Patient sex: M
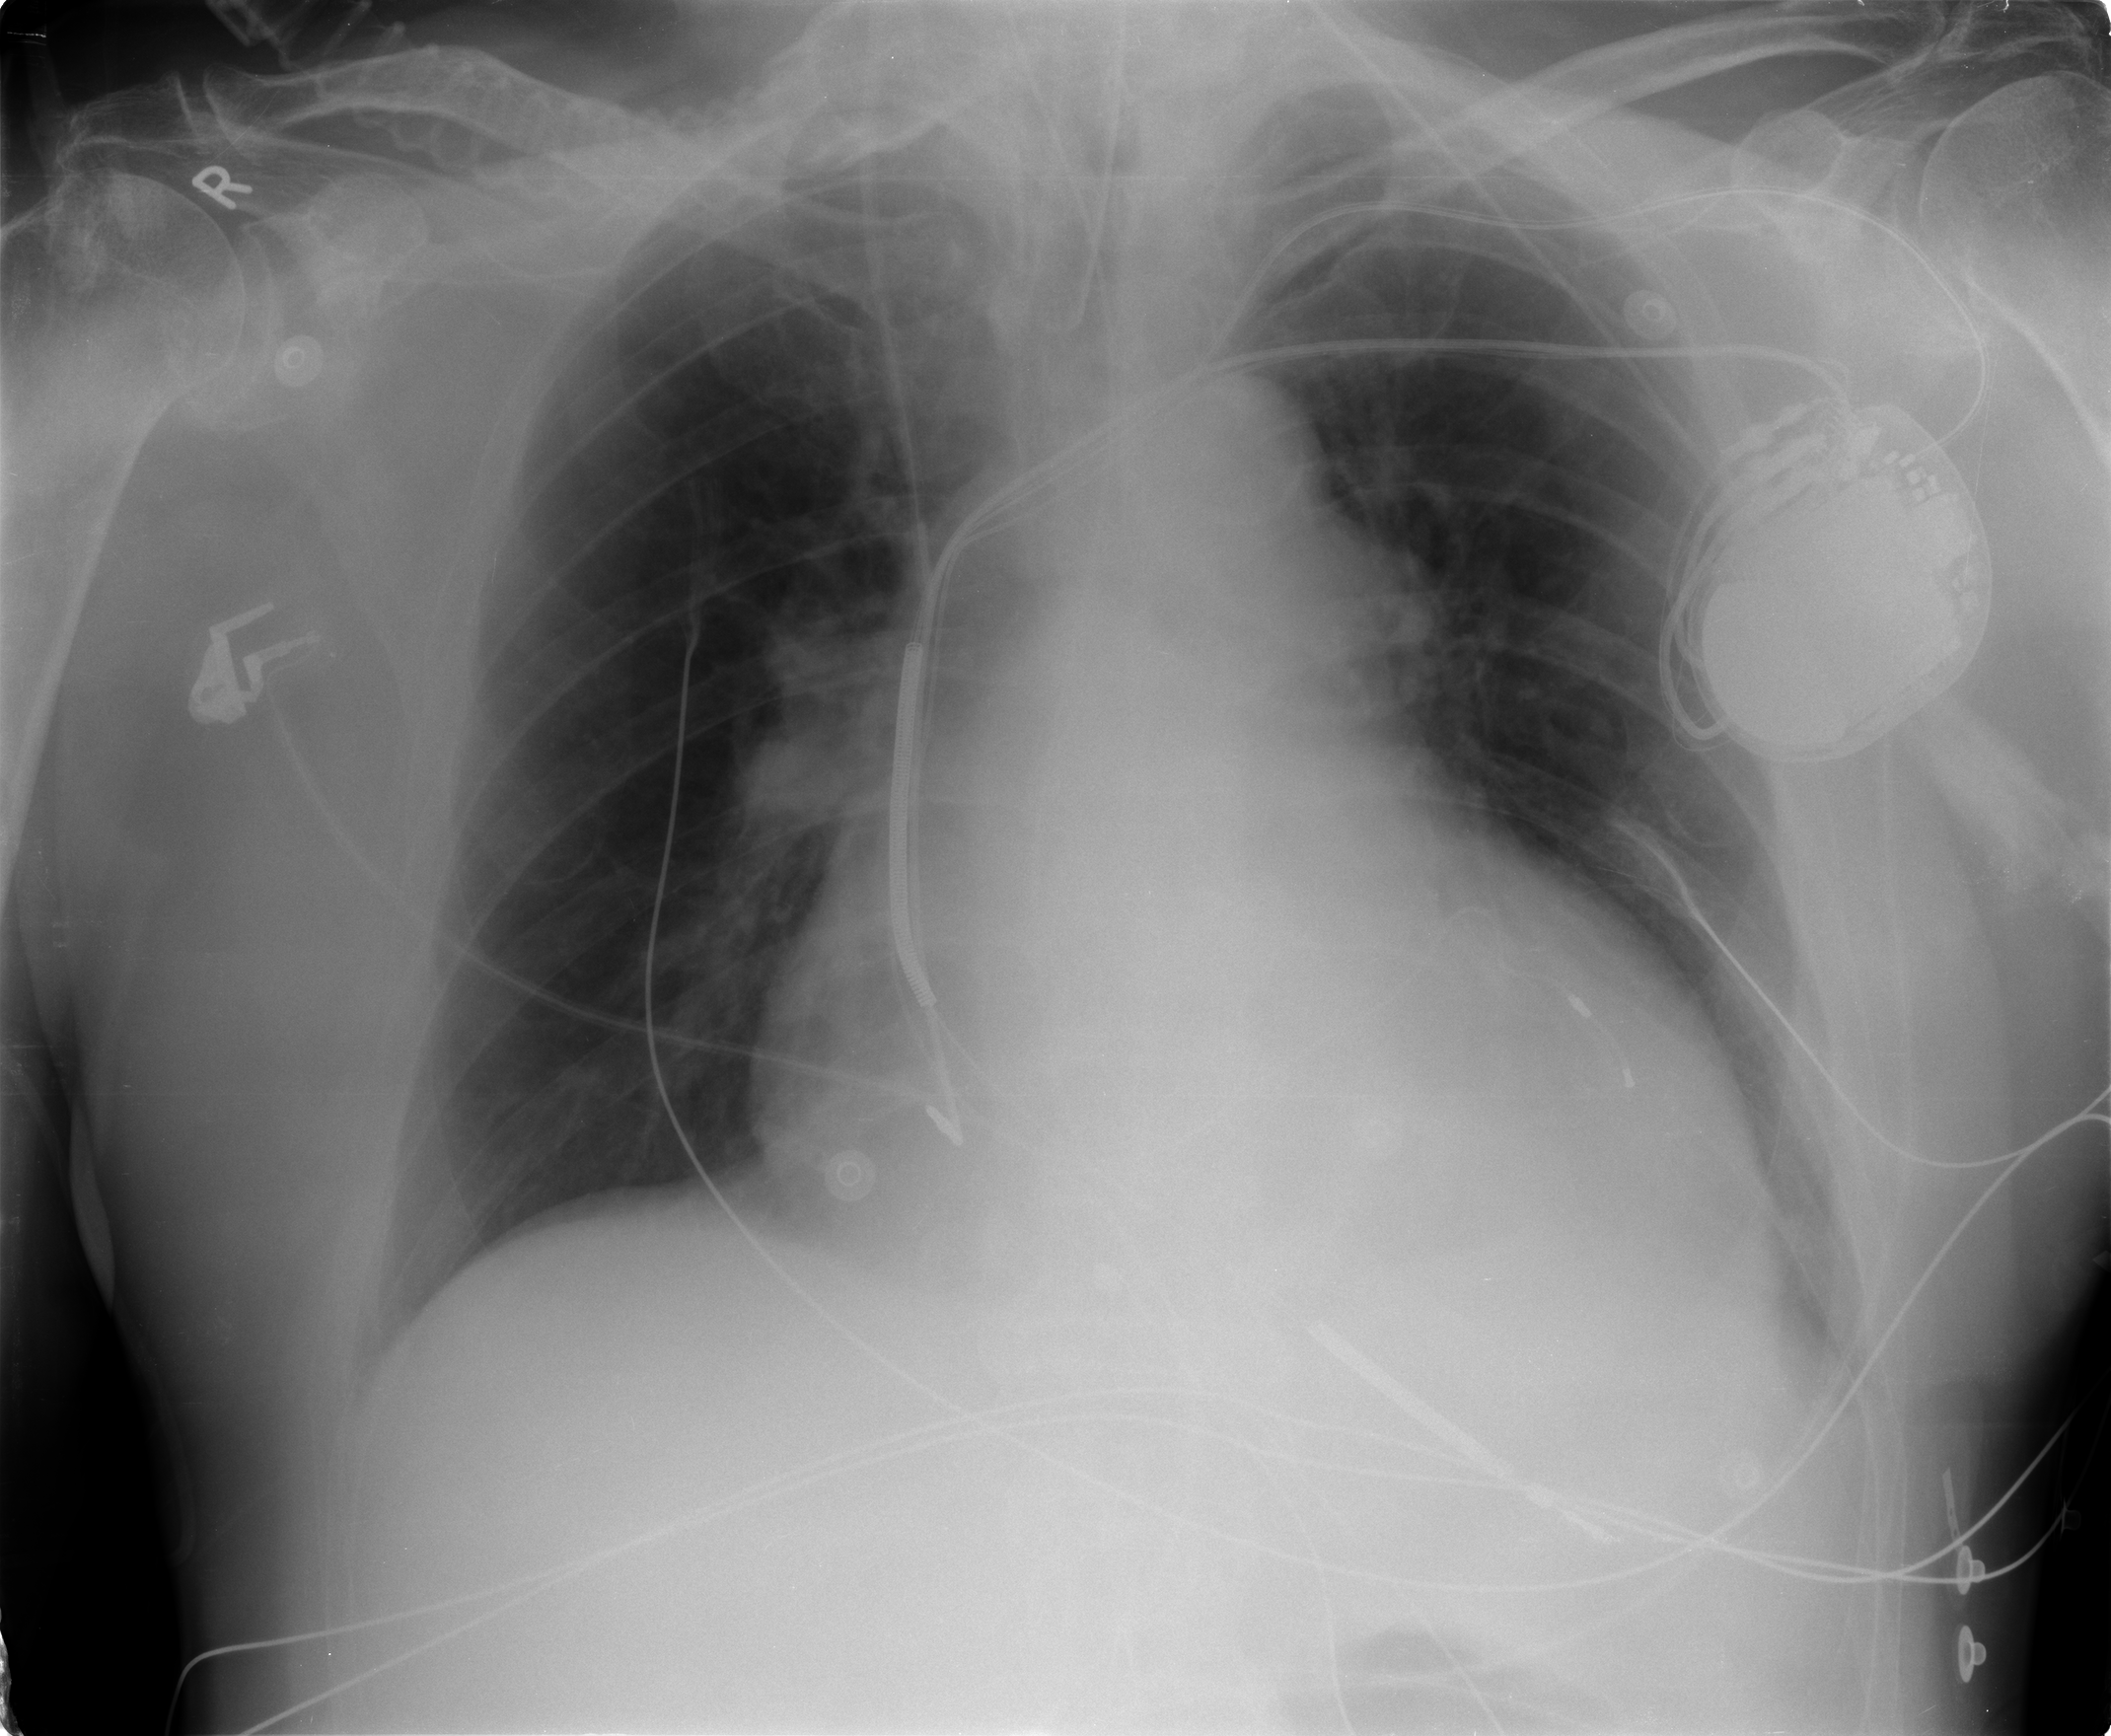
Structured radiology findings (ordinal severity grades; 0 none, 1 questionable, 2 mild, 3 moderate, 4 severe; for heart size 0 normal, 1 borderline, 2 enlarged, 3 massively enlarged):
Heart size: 3
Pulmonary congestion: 1
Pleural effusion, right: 0
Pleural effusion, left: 0
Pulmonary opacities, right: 0
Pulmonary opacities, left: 0
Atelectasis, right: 0
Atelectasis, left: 2